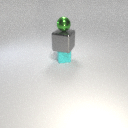
small green metal sphere above small cyan rubber cube